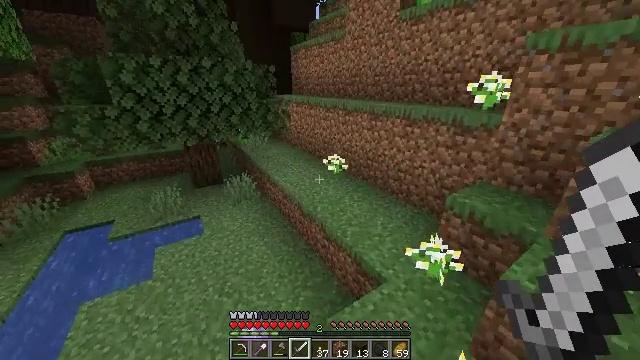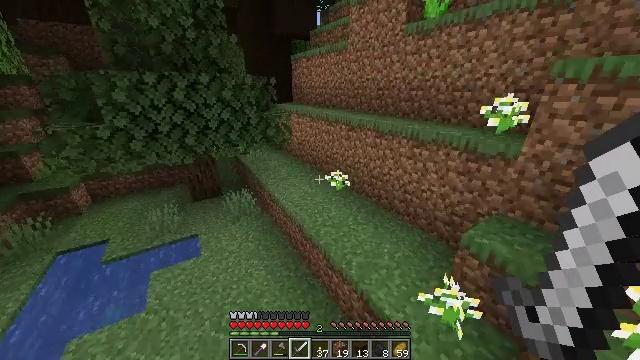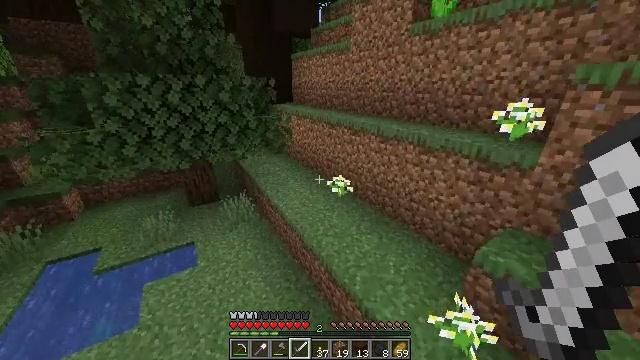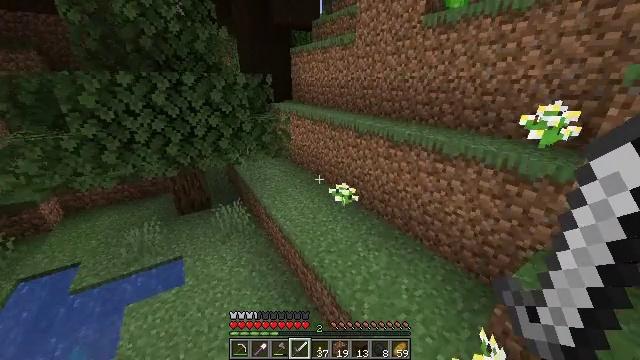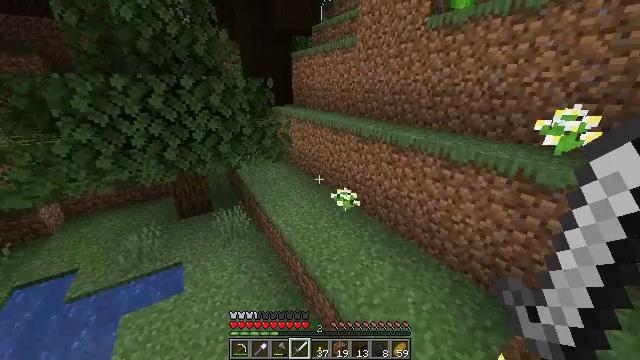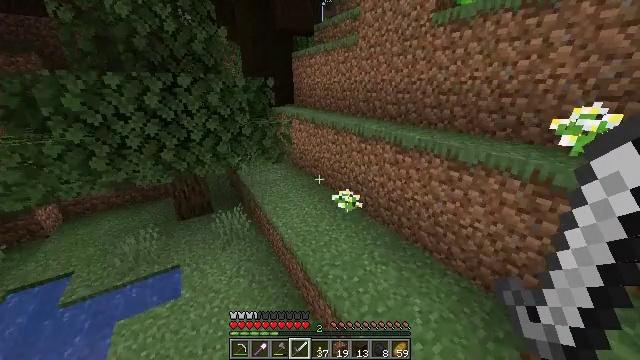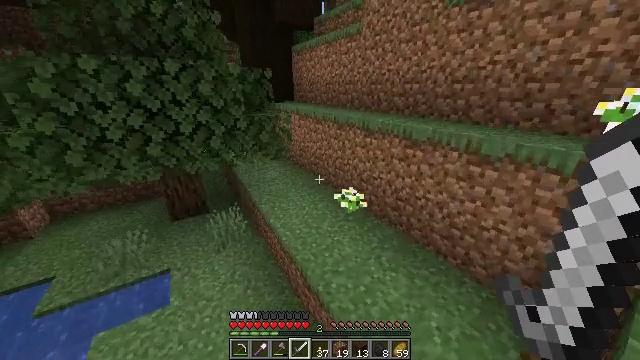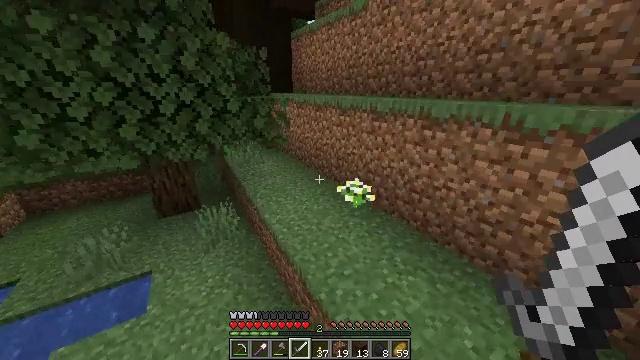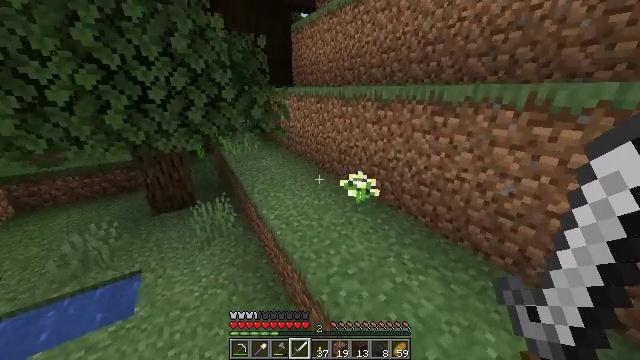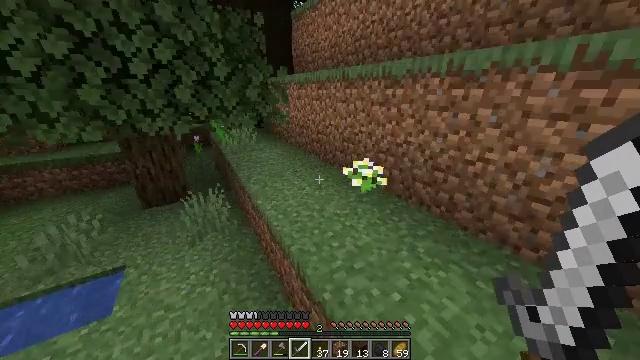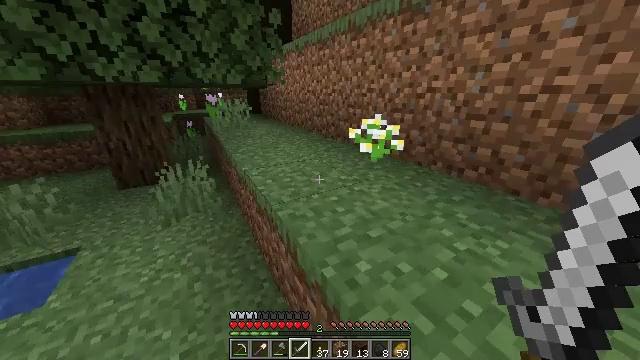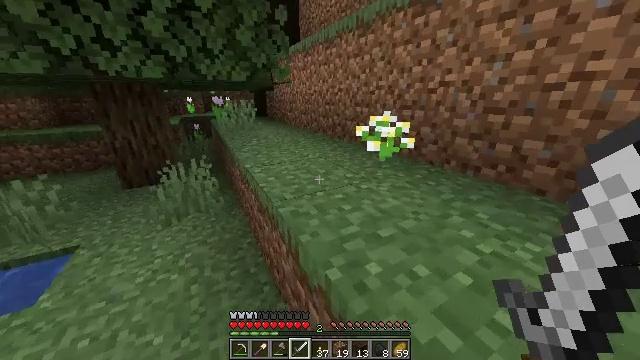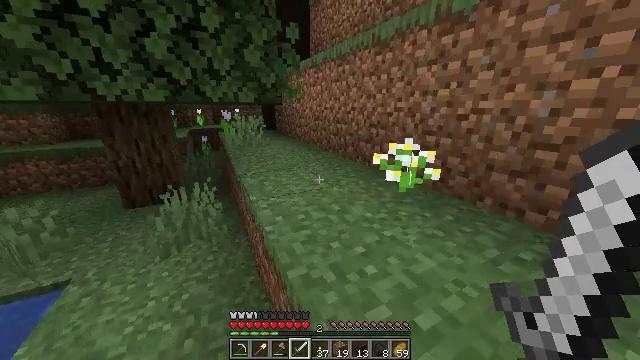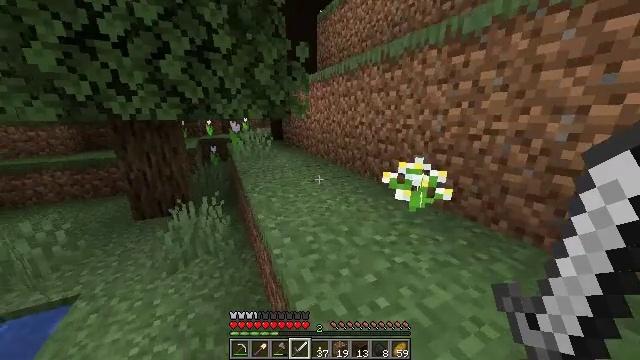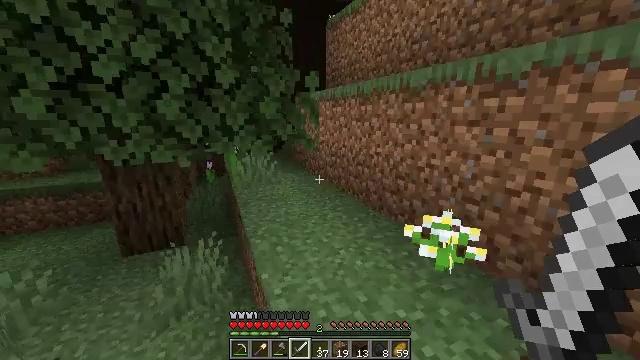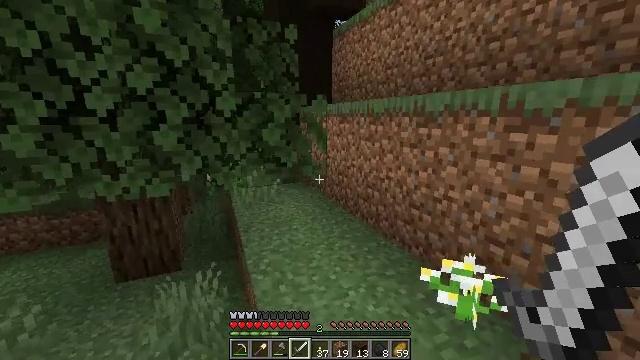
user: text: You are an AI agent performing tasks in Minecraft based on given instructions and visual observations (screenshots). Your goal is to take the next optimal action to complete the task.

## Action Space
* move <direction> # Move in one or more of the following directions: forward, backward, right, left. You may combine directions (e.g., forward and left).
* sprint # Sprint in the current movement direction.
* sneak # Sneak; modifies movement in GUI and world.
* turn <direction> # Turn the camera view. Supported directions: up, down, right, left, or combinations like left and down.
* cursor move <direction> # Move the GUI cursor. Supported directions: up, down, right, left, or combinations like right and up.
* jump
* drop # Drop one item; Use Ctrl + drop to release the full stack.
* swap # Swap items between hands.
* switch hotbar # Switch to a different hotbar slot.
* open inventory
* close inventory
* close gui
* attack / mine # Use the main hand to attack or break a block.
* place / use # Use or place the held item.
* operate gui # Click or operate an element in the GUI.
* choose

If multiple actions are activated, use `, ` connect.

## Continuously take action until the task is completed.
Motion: motion action
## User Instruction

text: Harvest hay blocks from the village.
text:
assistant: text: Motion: move forward, sprint, jump
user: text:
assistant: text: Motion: move forward, sprint, jump
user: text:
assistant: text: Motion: move forward, sprint, jump
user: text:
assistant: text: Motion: move forward, sprint, jump
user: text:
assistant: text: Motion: move forward, sprint, jump
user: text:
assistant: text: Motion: move forward, sprint, jump
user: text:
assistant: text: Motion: move forward, sprint, jump
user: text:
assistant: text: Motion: move forward, sprint, jump
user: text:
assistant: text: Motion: move forward and move right, sprint, jump
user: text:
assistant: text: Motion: move forward and move right, sprint, jump
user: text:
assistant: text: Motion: move forward and move right, sprint, turn left and up, jump
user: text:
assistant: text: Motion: move forward and move right, sprint, turn left and up, jump
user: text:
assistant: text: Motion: move forward and move right, sprint, turn left and up, jump
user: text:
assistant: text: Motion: move forward and move right, sprint, turn left and up, jump
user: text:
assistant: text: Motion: move forward and move right, sprint, turn left and up, jump
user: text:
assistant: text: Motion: move forward and move right, sprint, jump
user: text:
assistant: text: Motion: move forward and move right, sprint, jump
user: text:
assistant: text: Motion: move forward and move right, sprint, jump
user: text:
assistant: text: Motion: move forward and move right, sprint, jump
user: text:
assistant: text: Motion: move forward and move right, sprint, jump
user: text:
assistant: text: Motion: move forward and move right, sprint, jump
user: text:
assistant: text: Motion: move forward and move right, sprint, jump
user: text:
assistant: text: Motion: move forward and move right, sprint, turn left, jump
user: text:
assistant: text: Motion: move forward and move right, sprint, turn left, jump
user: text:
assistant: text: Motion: move forward and move right, sprint, turn left, jump
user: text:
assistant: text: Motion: move forward and move right, sprint, turn left
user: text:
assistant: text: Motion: move forward and move right, sprint, turn left
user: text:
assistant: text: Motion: move forward, sprint
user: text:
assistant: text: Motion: move forward, sprint
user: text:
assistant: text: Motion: move forward, sprint